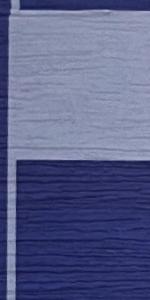
Label: Empty